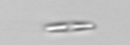
Label: pennate